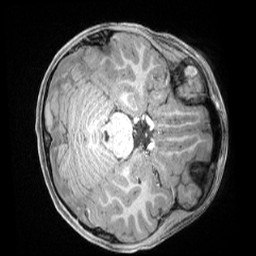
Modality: T1w
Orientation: axial
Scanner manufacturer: siemens
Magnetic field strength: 3 T
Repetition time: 2.4 s
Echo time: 0.00224 s